Current action and preconditions to check: path_clear

Your task: For each precondition in the list above, predict whether it will hold at this action.

Consider the current scene as observed from the mobile robot's camera, and analyze the predicted future states of all dynamic agents (e.g., people, animals, vehicles, or any moving entities) within the NEXT SECOND.

IMPORTANT: Only answer "very likely" if you are absolutely certain—based on strong, clear evidence—that a dynamic agent will violate the precondition in the predicted future state. Do NOT answer "very likely" for unlikely, ambiguous, or low-probability risks.

Ask yourself for each precondition: Is there a high probability, with clear and convincing evidence, that the predicted future states of any dynamic agent will interfere with the predicted future state of the currently executing action within the NEXT SECOND, causing that precondition to fail?

Assess the risk level based on these predictions. Use "likely" or "very likely" if motions create a clear risk of interference.

Use "neutral" or "improbable" if agents are nearby but their predicted paths are clearly diverging or non-conflicting.

Failure Risk Categories: "very improbable", "improbable", "neutral", "likely", "very likely"

Answer Format: Output ONLY the probability_of_failure value from these categories: "very improbable", "improbable", "neutral", "likely", "very likely"

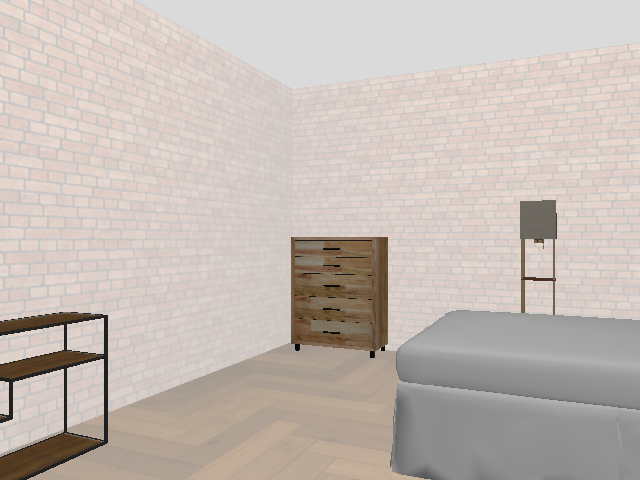

Answer: very improbable